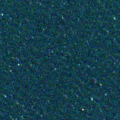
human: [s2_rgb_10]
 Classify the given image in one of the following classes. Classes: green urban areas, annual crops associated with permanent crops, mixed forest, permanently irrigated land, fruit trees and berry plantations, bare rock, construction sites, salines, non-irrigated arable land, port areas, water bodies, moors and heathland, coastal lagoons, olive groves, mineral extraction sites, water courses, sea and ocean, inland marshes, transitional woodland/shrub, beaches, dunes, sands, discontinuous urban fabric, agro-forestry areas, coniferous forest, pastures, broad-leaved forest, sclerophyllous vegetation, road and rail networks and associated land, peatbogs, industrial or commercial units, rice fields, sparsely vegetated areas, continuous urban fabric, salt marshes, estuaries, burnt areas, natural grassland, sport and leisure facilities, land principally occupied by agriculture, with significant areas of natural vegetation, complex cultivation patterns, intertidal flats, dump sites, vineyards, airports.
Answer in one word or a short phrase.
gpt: sea and ocean